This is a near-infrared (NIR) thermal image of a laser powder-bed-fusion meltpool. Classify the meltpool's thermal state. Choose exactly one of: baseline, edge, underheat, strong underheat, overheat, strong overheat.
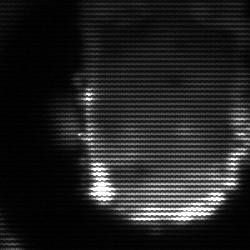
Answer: baseline